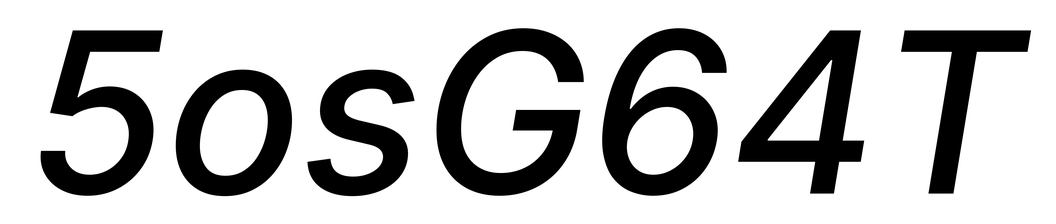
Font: Inter-Italic_Medium_Italic